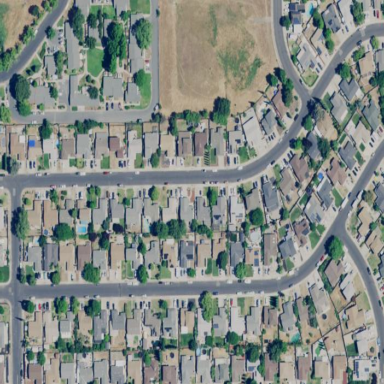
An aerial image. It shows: Residential area consisting of single-family homes.